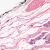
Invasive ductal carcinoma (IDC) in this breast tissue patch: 0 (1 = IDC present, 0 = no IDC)